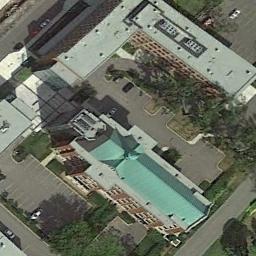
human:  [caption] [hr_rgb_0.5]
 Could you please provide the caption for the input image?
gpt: There is a church with a blue roof on the open place .

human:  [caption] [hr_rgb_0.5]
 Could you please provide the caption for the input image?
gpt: This is a church  It is a rectangular building .

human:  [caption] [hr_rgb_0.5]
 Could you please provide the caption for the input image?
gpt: A light green, White and white cross-shaped roof with a church with a steeple on the roof, Surrounded by trees, Roads and cars .

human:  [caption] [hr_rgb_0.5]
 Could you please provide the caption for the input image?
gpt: The church with a flat top tower and the rest of the church has an orange cross-shaped roof .

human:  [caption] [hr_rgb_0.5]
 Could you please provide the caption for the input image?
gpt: A church with a green roof beside some trees .